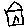
Label: house